Question: I have two columns of data: A and B.
I need a column C with elementwise minima between A and B data.
For instance:

If I put in C:
= MIN ($A$1:$A$3; $B$1:$B$3)
Then I get a single number, the minimum of all data (in our case 1).
What can I do?
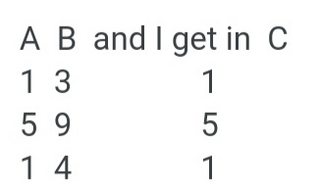
Answer: Can't you just use
'''
=IF(A1:A3<B1:B3,A1:A3,B1:B3)
'''
Or, a little fancier (depending if available to you):
'''
=BYROW(A1:B3,LAMBDA(arr,MIN(arr)))
'''
This will spill all minima when using Microsoft365.